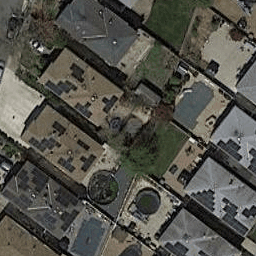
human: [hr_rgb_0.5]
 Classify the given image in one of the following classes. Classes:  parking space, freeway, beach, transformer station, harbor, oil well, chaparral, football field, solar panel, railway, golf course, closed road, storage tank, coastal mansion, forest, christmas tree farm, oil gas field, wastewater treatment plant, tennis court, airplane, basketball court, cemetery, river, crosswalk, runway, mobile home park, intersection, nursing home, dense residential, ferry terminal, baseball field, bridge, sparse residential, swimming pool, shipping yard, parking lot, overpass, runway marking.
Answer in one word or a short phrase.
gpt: dense residential